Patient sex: F
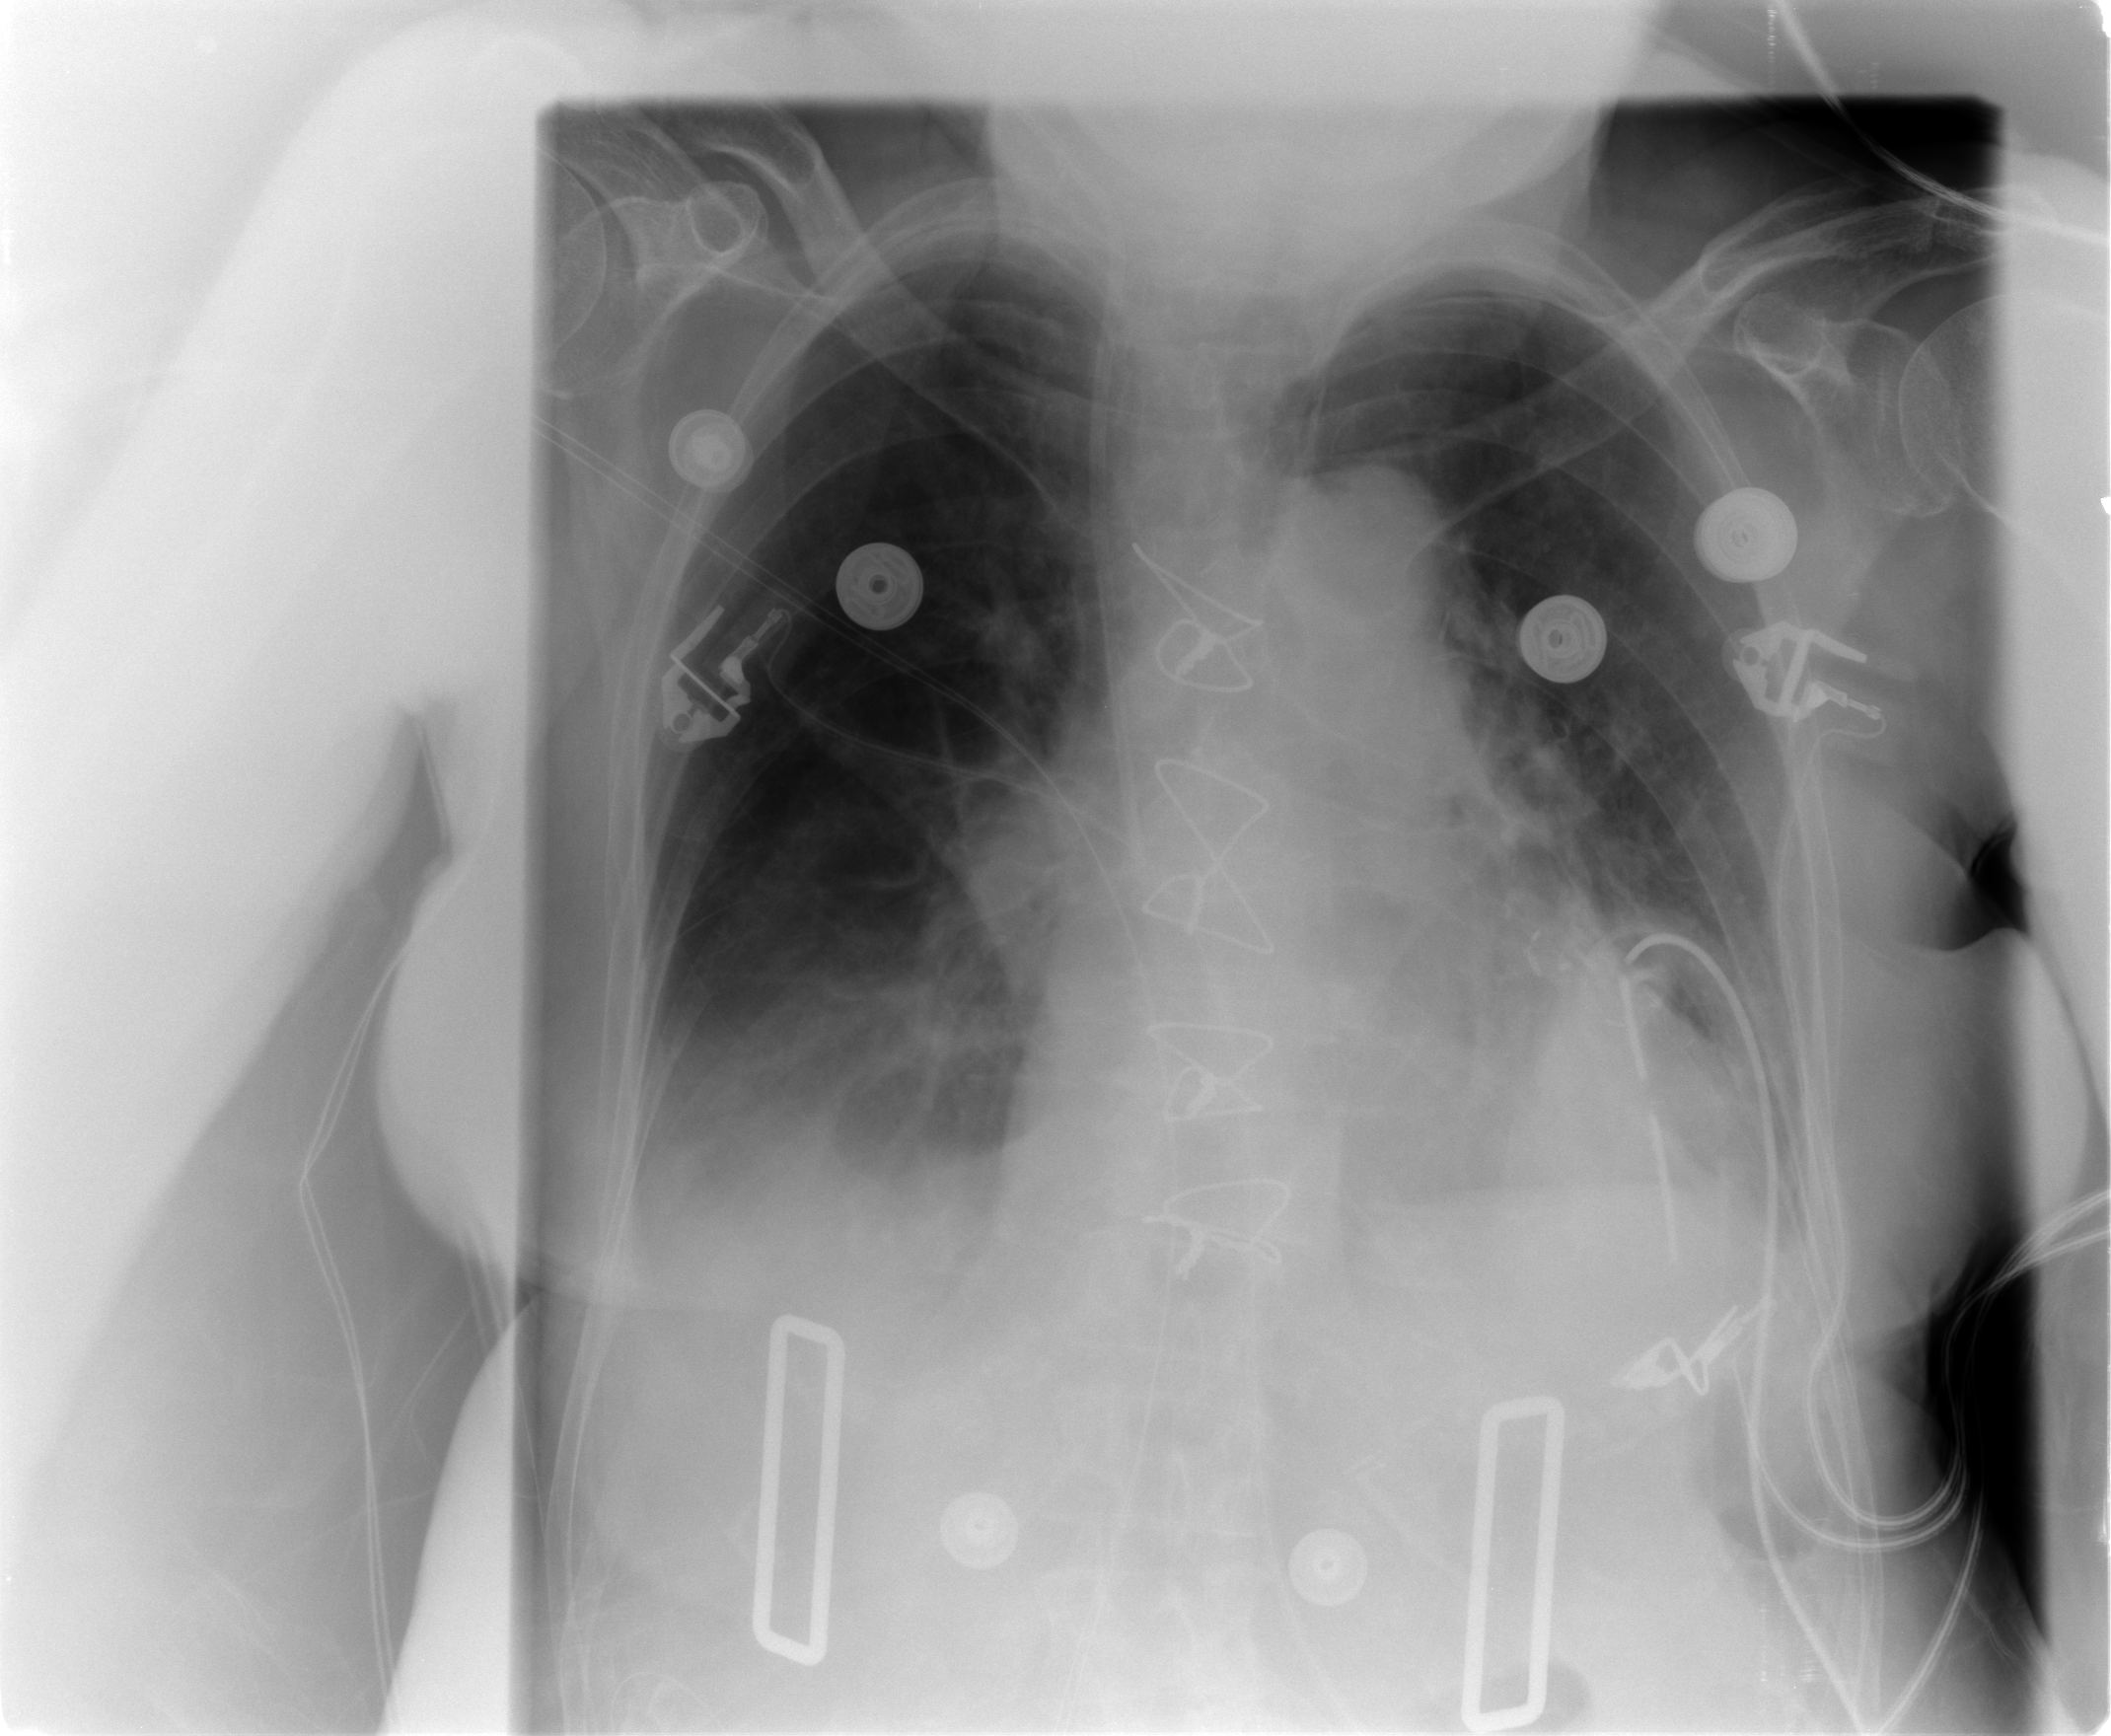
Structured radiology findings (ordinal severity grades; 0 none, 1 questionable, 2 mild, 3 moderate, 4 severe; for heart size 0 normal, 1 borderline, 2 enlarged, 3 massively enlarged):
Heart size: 2
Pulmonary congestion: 2
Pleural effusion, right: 2
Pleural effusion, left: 2
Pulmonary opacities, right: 2
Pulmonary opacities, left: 2
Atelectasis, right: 2
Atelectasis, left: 2